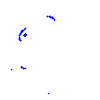
Particle: kaon